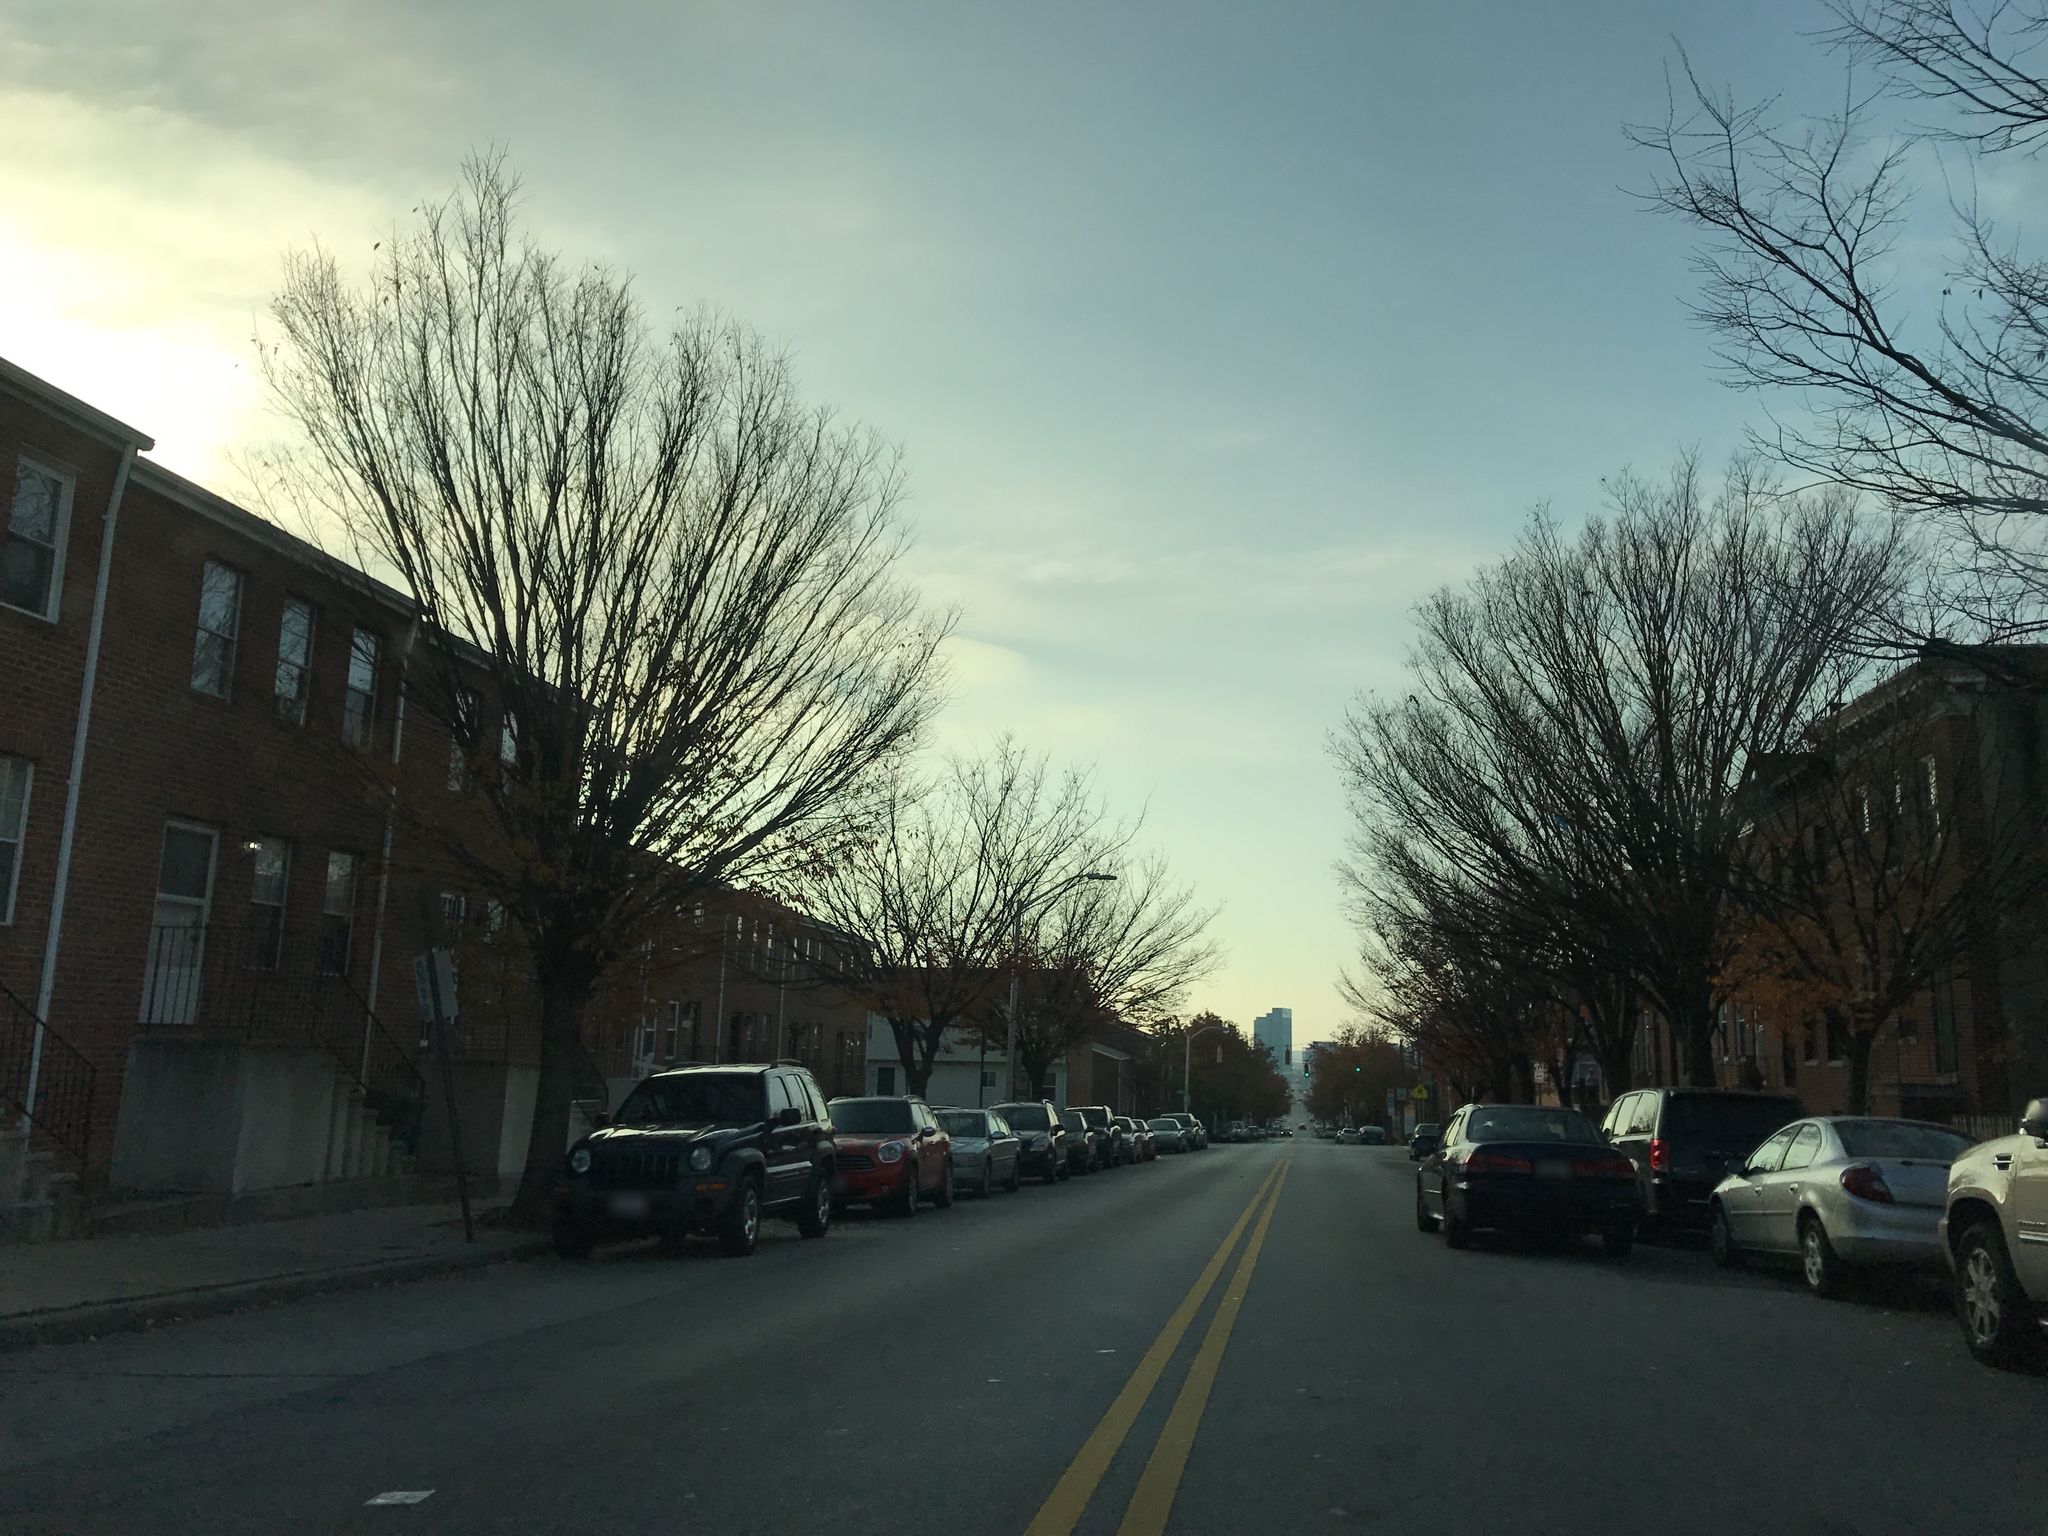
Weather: snowy
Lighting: dusk/dawn
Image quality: good
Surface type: driving surface
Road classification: tertiary
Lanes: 2
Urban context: urban centre
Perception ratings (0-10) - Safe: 7.39, Lively: 7.84, Beautiful: 7.54, Boring: 4.25, Depressing: 3.08, Wealthy: 4.08